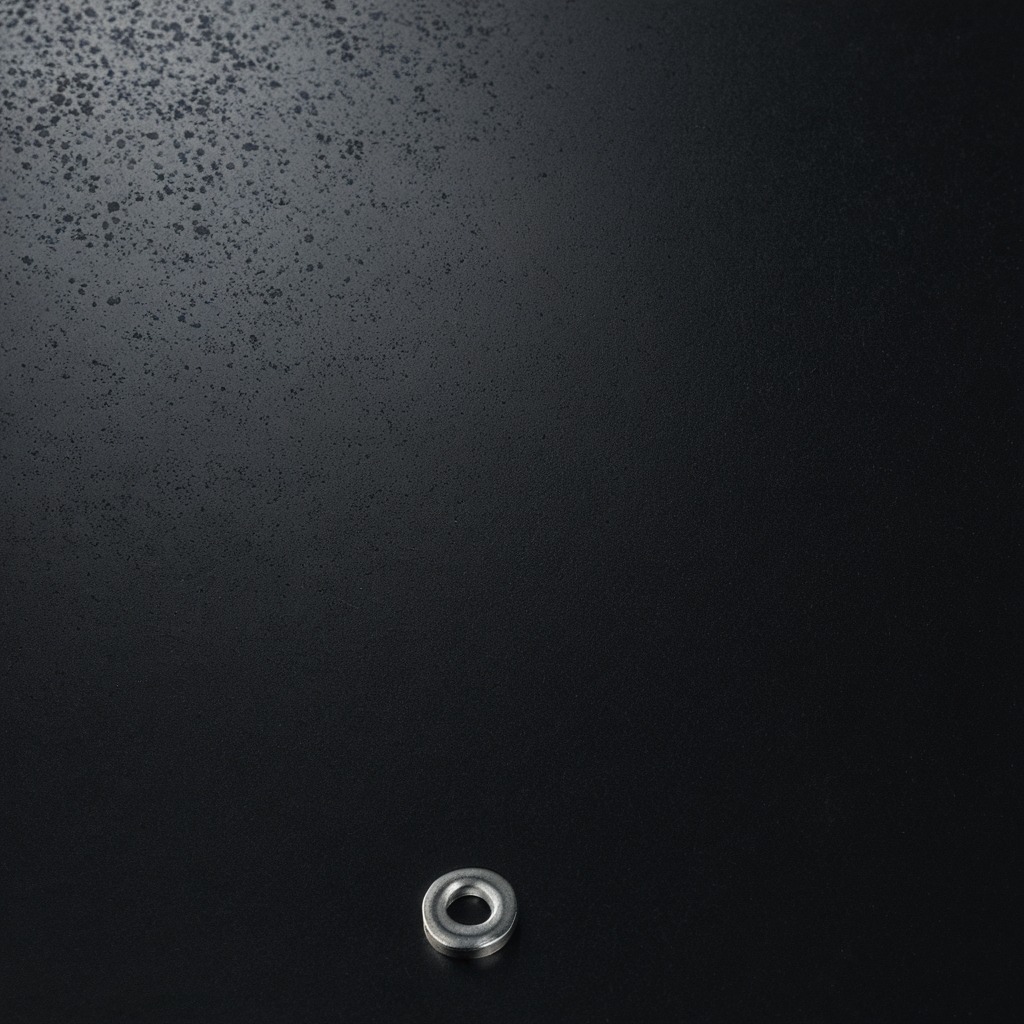
A flat metal washer lying on a clean granite tabletop covered with a black rubber mat inside a workshop at night dim ambient light soft shadows worn but beneath the mat